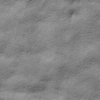
Label: not_dusty